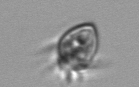
Label: Paratontonia_gracillima